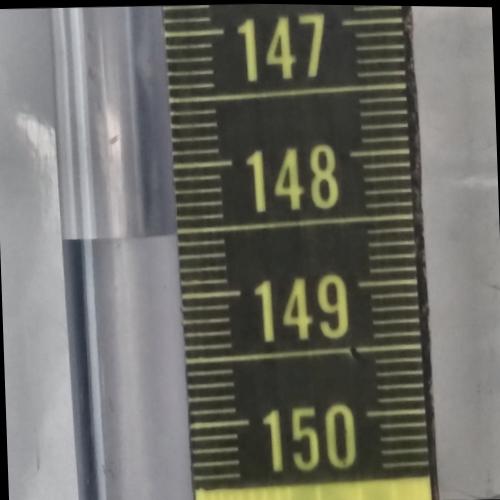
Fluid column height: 148.5 cm